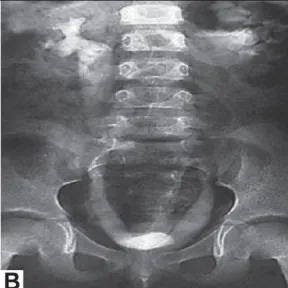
IVU: Bilateral hydronephrosis, hydroureter, and small capacity bladder.
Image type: radiology (x_ray)